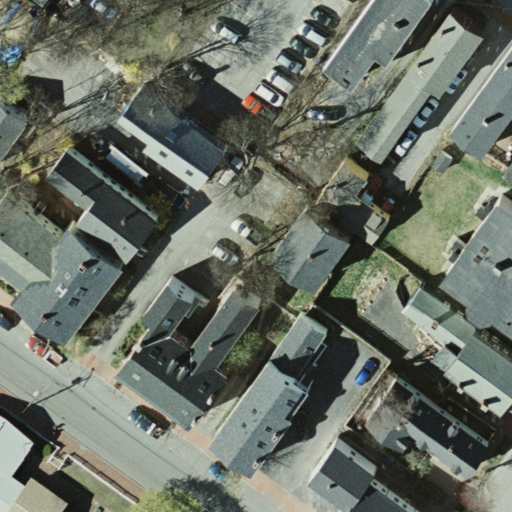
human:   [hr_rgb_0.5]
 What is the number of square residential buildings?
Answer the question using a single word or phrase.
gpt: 0

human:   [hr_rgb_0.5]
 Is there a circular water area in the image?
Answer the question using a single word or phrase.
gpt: no

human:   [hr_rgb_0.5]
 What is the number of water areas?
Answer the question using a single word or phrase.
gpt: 0

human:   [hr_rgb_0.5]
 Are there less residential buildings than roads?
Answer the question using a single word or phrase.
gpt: no

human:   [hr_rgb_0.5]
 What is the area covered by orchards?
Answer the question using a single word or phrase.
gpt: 0m2

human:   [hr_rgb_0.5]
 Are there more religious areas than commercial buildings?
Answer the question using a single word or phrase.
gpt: no

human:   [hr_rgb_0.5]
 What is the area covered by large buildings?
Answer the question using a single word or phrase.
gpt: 0m2

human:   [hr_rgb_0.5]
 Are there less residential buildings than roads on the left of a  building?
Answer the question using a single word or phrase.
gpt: no

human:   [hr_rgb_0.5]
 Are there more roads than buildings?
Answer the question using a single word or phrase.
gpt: no

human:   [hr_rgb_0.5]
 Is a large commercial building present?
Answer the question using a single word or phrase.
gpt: no

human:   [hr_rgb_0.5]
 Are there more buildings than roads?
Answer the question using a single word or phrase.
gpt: yes

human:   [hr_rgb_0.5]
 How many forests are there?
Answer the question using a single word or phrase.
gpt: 0

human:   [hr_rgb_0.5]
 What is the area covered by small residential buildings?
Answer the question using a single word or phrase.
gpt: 403m2

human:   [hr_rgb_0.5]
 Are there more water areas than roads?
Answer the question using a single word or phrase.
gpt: no

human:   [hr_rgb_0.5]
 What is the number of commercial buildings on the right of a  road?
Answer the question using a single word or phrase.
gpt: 0

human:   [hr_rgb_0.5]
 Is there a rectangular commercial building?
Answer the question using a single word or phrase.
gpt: no

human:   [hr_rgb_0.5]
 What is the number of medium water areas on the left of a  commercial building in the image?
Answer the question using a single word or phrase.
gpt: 0

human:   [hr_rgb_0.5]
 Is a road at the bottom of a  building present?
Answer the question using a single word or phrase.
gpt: yes

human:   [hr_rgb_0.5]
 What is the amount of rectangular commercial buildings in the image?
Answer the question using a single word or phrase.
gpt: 0

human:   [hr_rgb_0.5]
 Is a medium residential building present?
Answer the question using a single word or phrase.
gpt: yes

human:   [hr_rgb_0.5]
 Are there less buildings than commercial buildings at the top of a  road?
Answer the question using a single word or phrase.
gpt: no

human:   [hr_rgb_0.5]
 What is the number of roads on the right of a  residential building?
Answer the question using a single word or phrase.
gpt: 3

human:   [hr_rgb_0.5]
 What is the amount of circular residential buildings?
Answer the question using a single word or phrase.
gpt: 0

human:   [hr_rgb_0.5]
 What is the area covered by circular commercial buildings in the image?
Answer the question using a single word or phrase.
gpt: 0m2

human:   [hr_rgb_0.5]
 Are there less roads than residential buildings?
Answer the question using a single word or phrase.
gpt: yes

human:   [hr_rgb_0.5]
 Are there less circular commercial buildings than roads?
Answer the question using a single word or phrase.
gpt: yes

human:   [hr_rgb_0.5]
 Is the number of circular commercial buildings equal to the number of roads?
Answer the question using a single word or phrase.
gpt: no

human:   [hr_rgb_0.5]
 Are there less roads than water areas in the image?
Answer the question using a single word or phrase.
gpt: no

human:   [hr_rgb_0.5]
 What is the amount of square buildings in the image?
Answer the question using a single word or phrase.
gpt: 0

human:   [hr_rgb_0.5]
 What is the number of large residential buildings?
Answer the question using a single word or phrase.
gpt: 0

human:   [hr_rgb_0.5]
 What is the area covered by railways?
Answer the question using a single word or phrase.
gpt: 0m2

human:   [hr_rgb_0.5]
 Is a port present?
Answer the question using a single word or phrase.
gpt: no

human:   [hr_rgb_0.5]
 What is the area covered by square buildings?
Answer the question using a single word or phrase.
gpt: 0m2

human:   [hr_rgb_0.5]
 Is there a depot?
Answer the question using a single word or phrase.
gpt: no

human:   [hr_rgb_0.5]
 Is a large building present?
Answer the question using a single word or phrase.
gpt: no

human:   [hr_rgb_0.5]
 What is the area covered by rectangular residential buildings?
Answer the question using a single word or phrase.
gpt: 863m2